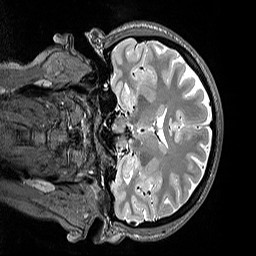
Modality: T2w
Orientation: coronal
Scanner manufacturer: siemens
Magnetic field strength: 3 T
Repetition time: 3.2 s
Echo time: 0.565 s